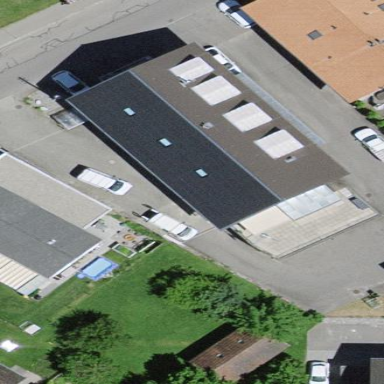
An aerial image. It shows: Building with gabled roof.